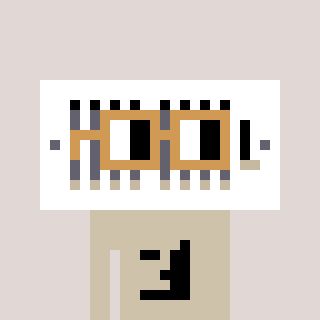
a pixel art character with square brown glasses, a vent-shaped head and a bege-colored body on a warm background